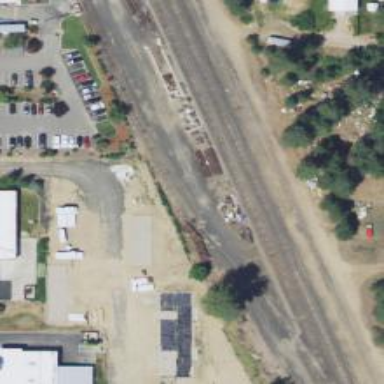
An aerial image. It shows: Railway spur junction.